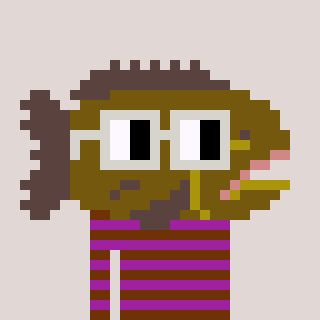
a pixel art character with square light gray glasses, a grouper-shaped head and a magenta-colored body on a warm background